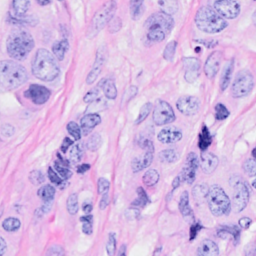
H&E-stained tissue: Breast